Field crop: maize
Growth stage: 2
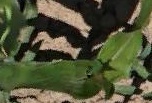
Species: maize